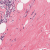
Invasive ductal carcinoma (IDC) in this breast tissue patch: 0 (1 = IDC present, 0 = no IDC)